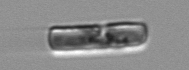
Label: Guinardia_delicatula